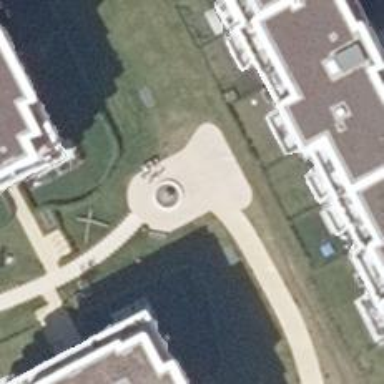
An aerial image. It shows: Beautiful fountain.